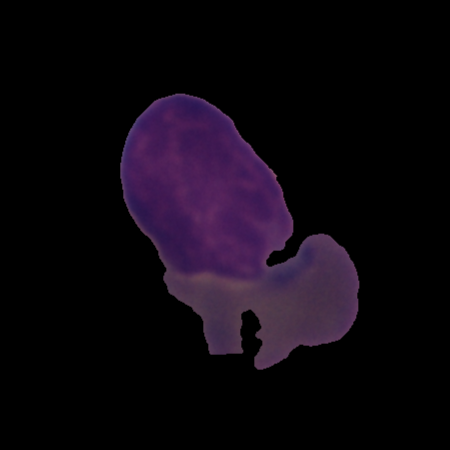
Label: cancer